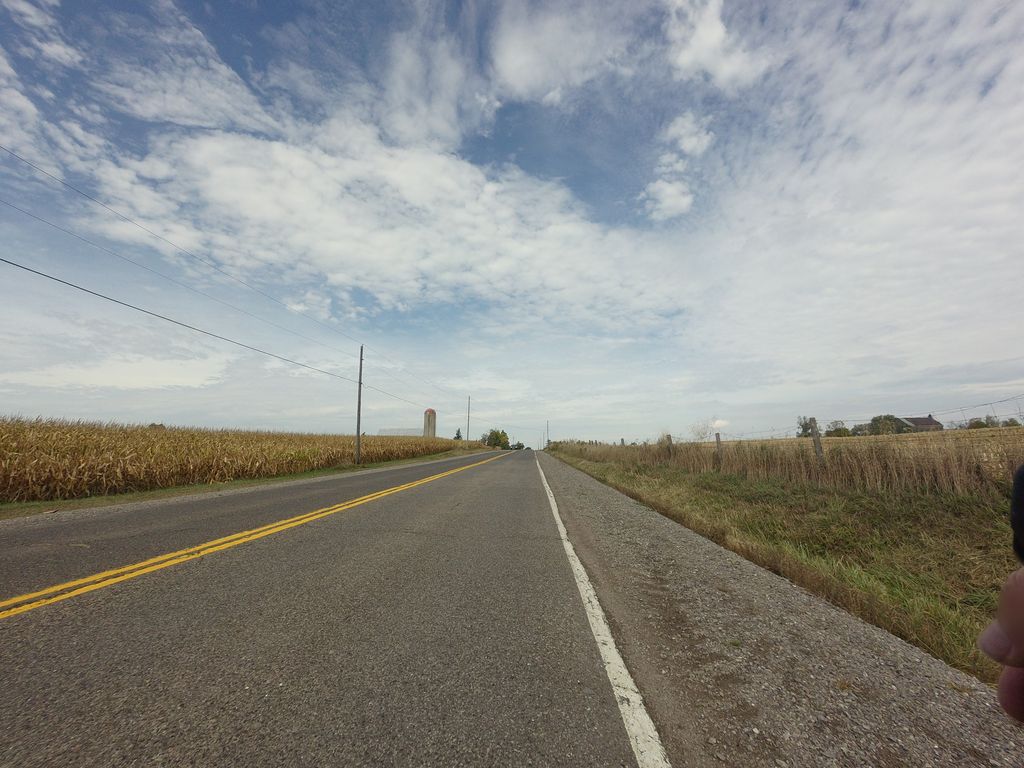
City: hamilton